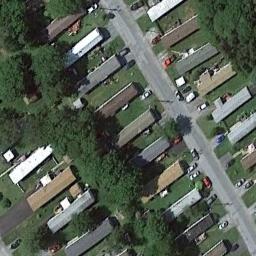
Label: mobile_home_park